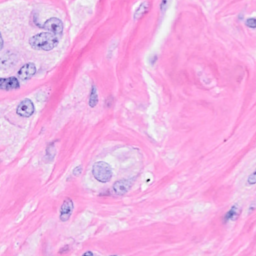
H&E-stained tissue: Breast